Aerial crown-view tile of a tropical tree (Barro Colorado Island, Panama), acquired 20240918:
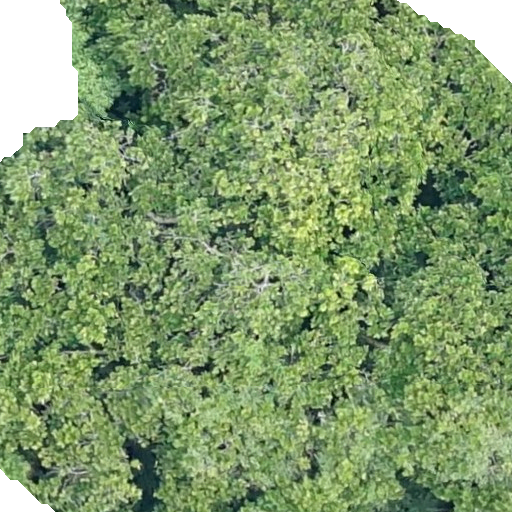
Species: Anacardium excelsum
GBIF accepted scientific name: Anacardium excelsum
Crown area: 506.901 m²